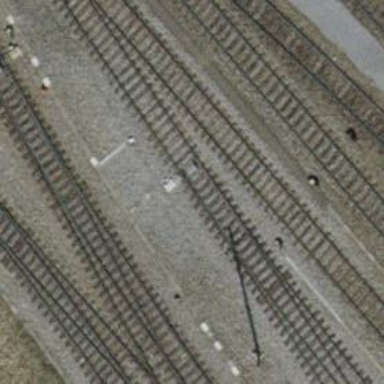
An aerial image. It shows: Railway yard with single rail track. The electrified track has contact line for power supply.